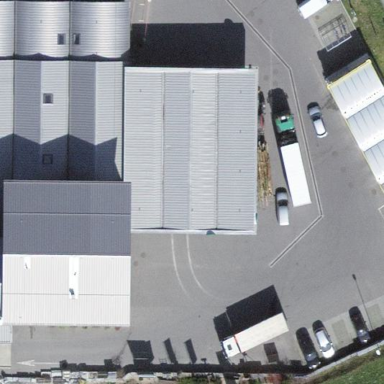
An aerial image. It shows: View of roof of building.